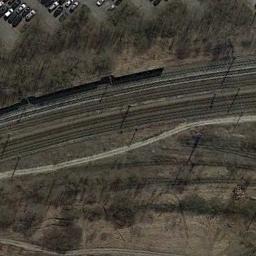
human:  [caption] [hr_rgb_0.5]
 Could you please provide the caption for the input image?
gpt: The railway is on the bare land next to some trees .

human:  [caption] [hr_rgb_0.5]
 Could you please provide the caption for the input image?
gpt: There are three parallel railway lines here .

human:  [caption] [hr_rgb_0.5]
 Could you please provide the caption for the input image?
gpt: These railways are flanked by some bare trees and a parking lot is on one side of the railways .

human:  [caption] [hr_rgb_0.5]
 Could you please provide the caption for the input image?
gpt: Many trees are beside the railway .

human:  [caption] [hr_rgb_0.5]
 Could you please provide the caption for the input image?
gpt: There are many brown trees beside the railway .